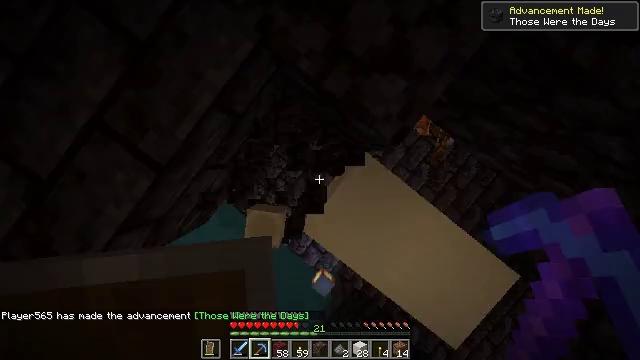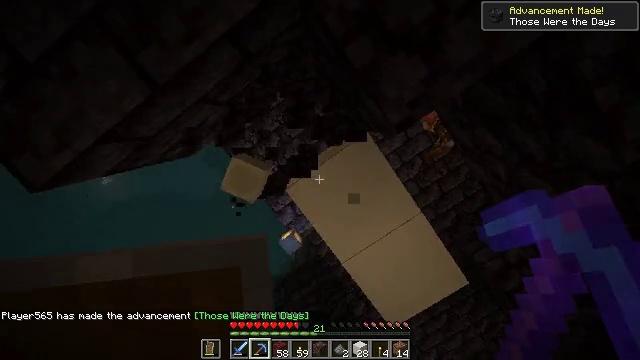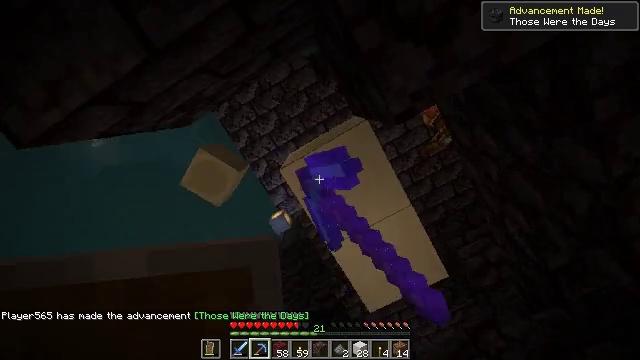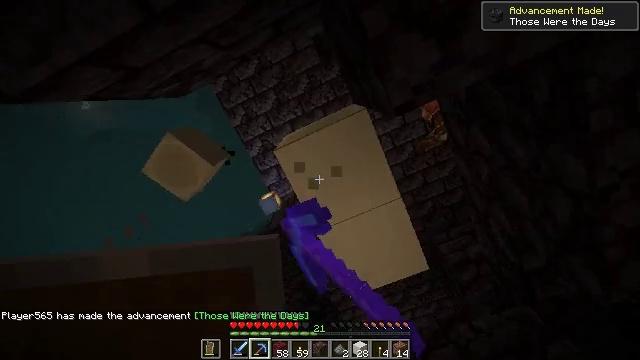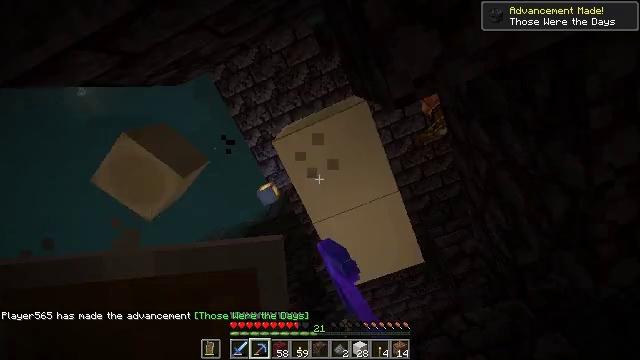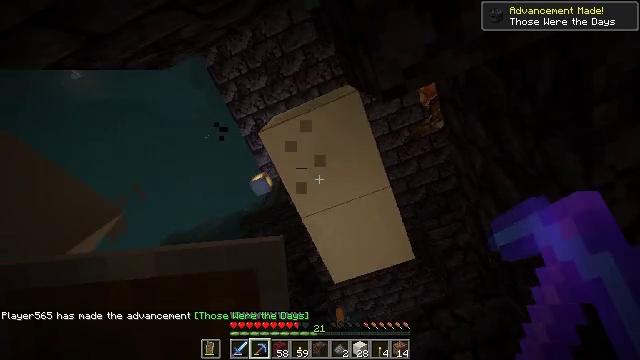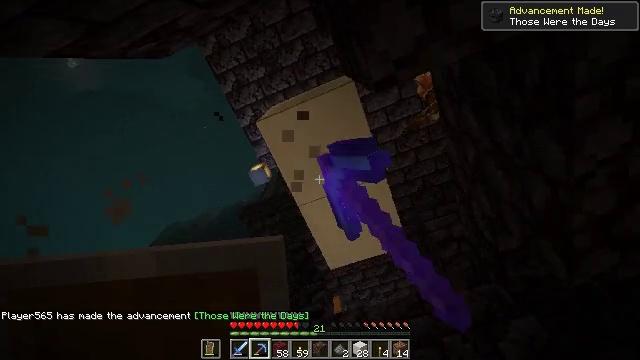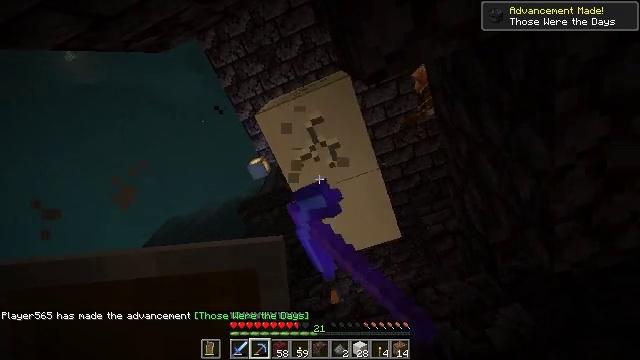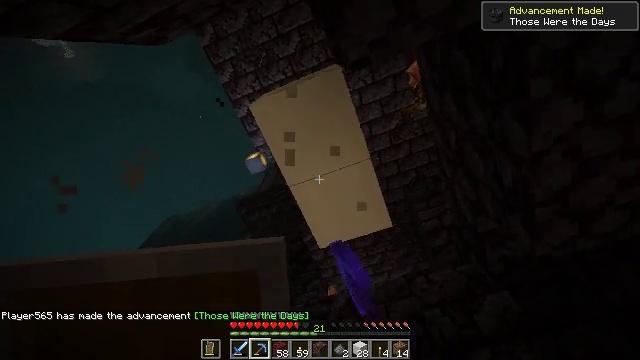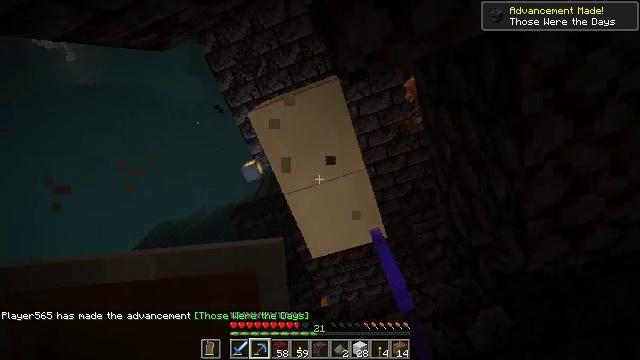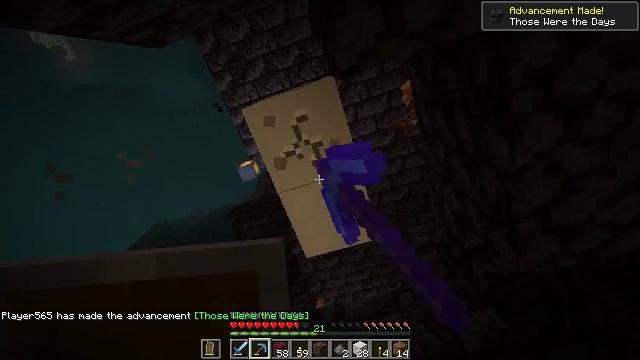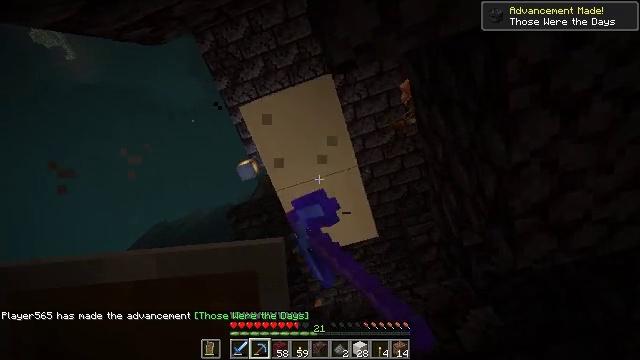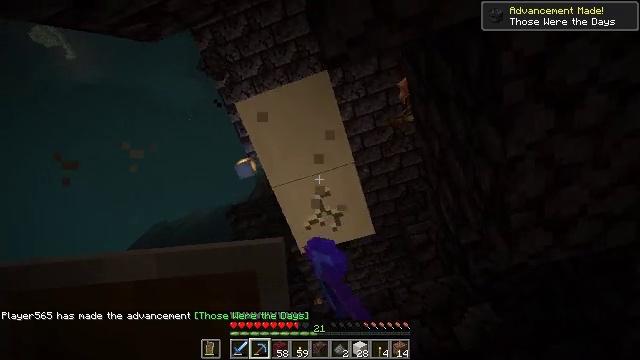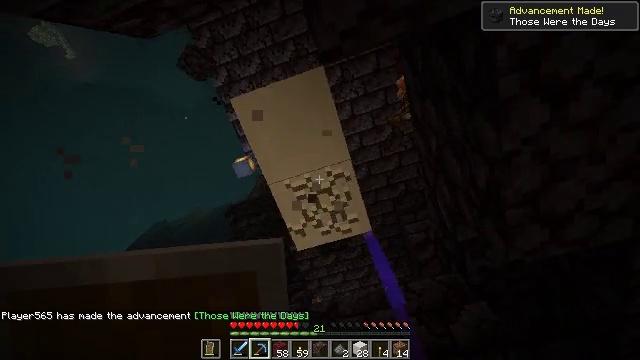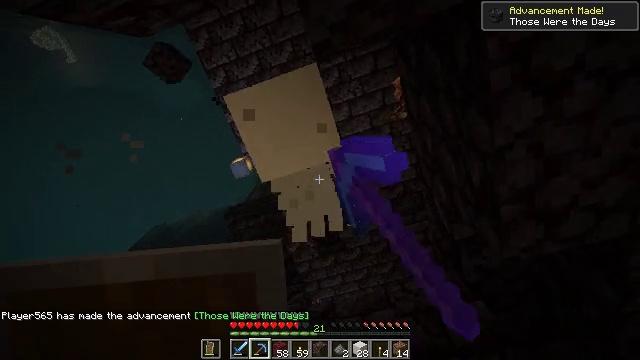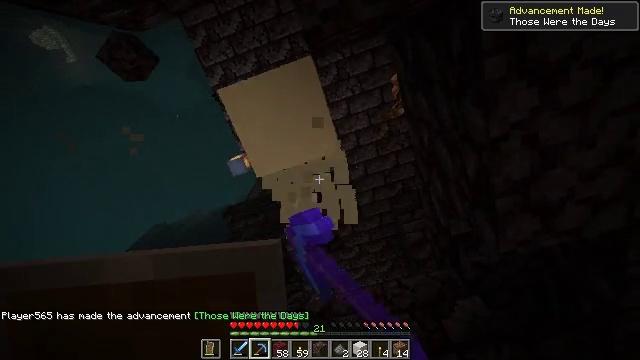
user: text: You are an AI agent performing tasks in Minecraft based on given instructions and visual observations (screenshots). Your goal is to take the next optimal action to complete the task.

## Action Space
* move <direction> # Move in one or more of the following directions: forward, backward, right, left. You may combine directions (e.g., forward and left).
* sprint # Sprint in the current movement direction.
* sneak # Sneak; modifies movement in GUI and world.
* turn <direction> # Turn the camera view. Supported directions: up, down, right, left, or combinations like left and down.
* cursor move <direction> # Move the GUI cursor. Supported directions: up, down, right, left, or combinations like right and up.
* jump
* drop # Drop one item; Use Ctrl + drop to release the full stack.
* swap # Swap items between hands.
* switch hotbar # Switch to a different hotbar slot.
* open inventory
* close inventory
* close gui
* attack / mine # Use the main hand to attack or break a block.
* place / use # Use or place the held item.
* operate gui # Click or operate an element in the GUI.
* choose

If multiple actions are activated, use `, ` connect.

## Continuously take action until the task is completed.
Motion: motion action
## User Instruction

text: Collect bone block by breaking it.
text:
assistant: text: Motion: turn right and down, attack / mine
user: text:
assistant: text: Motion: turn right and down, attack / mine
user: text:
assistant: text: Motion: turn right and down, attack / mine
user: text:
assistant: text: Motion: turn right and down, attack / mine
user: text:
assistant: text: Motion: move right, sneak, turn right and down, attack / mine
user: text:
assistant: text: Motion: move right, sneak, turn down, attack / mine
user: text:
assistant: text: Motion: move forward and move right, sneak, attack / mine
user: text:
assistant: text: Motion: move forward and move right, sneak, attack / mine
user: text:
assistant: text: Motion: move forward and move right, sneak, turn right and up, attack / mine
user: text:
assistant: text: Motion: move forward and move right, sneak, turn right, attack / mine
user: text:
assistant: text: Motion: move forward and move right, sneak, attack / mine
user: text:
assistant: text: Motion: move forward and move right, sneak, attack / mine
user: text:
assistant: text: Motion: move forward and move right, sneak, attack / mine
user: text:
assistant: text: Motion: move forward and move right, sneak, attack / mine
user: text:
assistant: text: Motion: move forward, sneak, attack / mine
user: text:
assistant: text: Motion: move forward, sneak, attack / mine
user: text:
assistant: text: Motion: move forward, sneak, turn left and up, attack / mine
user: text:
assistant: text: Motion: move forward, sneak, turn left and up, attack / mine
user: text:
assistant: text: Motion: move forward, sneak, attack / mine
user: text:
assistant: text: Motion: move forward, sneak, attack / mine
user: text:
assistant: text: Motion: move forward, sneak, attack / mine
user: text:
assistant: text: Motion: move forward, sneak, turn left and up, attack / mine
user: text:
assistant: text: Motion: move forward, sneak, turn left and up, attack / mine
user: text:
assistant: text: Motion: sneak, attack / mine
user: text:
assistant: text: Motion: sneak, attack / mine
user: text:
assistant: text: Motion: sneak, attack / mine
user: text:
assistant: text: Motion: sneak, turn left, attack / mine
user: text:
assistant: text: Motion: sneak, attack / mine
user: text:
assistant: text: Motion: move left, sneak, attack / mine
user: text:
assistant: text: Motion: move left, sneak, attack / mine